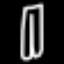
Label: pants